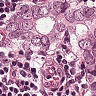
Metastatic tissue present: yes